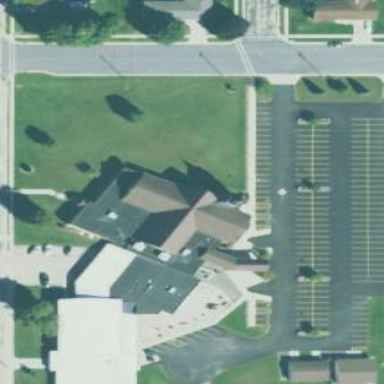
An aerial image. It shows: Beautiful church building.